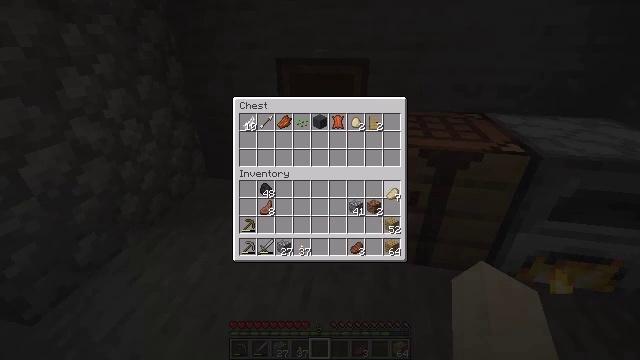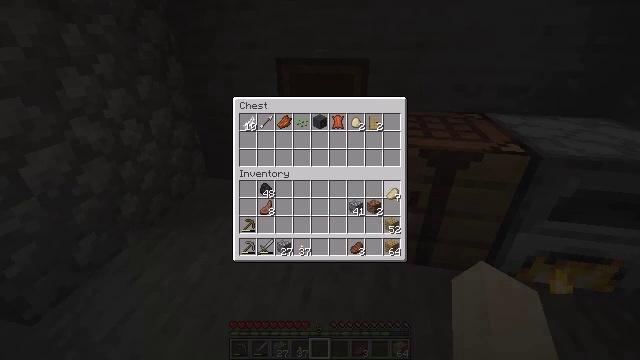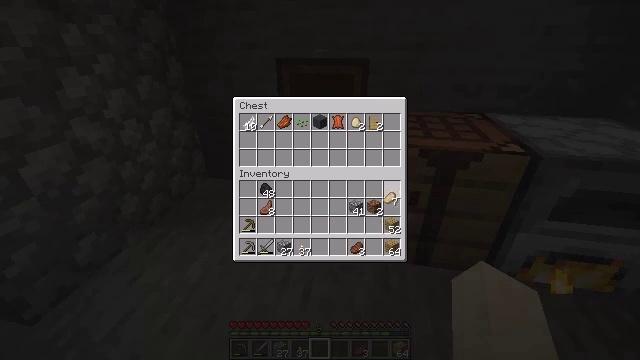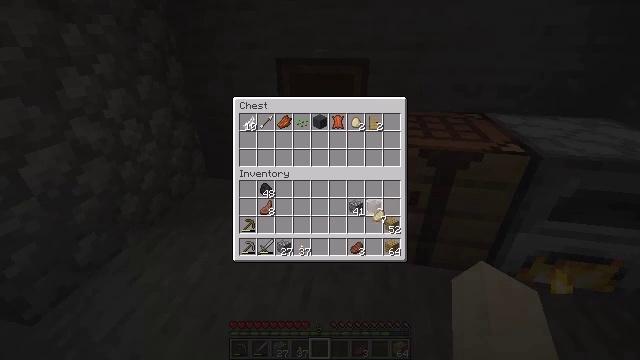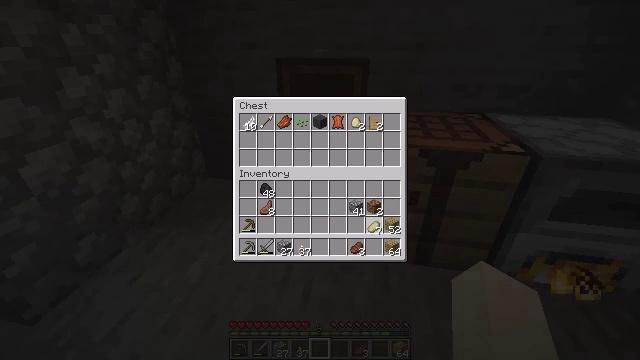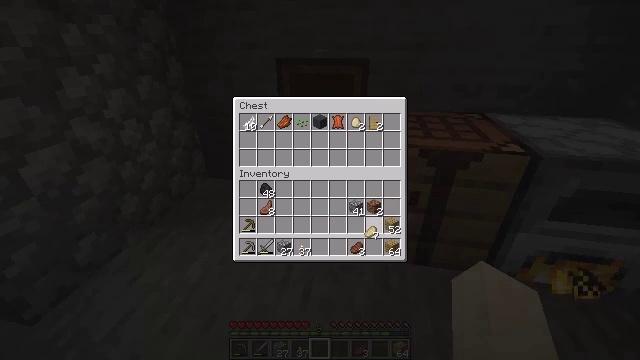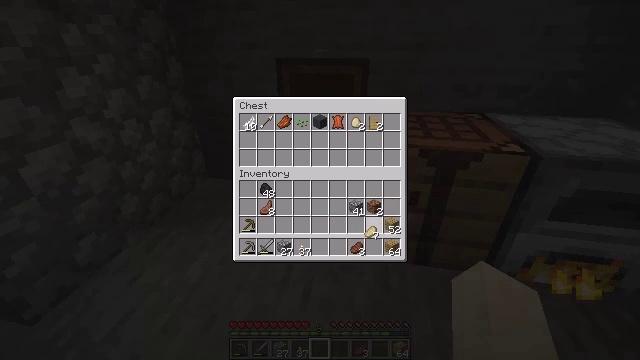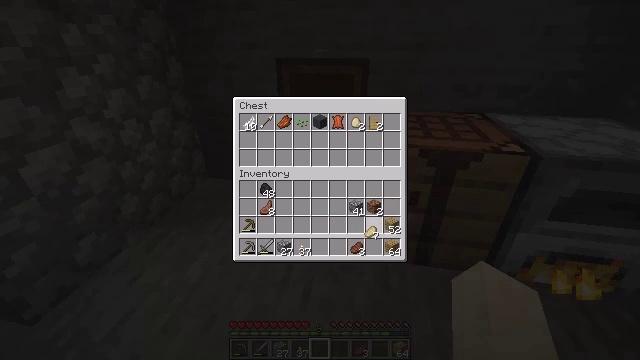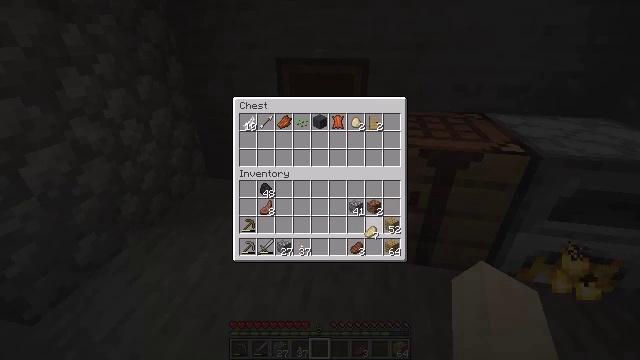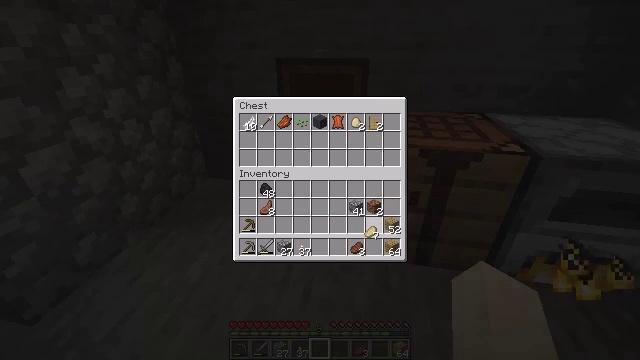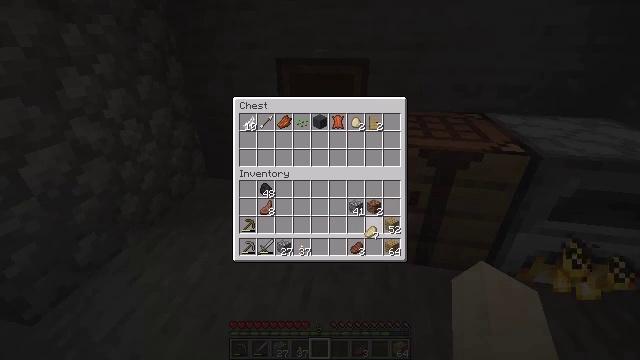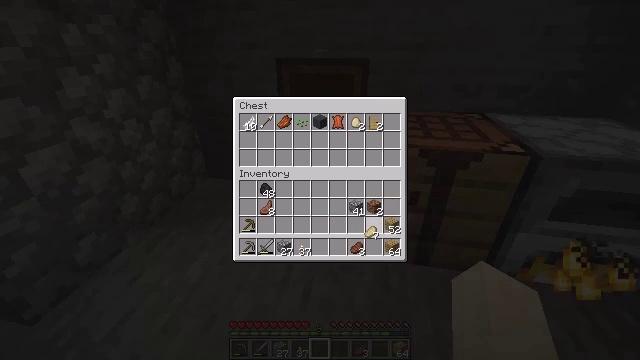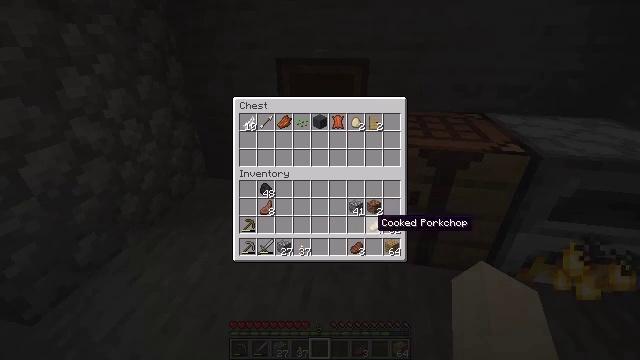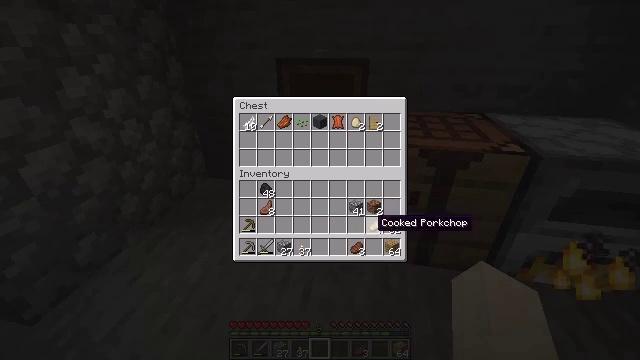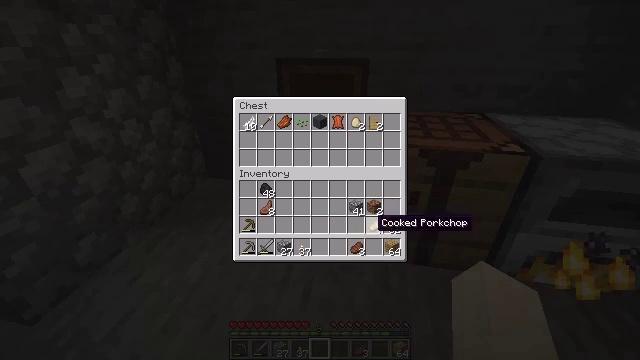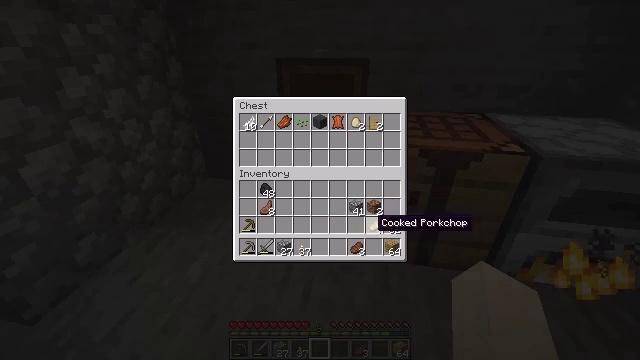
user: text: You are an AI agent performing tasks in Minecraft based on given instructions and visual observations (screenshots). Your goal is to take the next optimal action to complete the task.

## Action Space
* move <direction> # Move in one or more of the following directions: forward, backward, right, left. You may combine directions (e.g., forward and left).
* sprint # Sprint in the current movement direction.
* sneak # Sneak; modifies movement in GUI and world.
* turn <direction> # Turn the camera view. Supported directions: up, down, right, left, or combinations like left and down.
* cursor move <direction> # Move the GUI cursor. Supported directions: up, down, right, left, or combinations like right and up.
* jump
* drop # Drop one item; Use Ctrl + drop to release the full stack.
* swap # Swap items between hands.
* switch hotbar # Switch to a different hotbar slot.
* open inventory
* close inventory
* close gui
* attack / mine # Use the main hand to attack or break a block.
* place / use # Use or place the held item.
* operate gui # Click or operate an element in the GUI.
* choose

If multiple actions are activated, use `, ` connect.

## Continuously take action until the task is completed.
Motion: motion action
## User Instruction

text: Use cobblestone at the crafting table to make cobblestone stairs.
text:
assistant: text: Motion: operate gui
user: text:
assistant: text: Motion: no_op
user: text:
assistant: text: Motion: cursor move left and down
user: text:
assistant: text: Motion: cursor move down
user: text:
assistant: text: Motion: no_op
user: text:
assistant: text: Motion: no_op
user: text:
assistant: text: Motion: no_op
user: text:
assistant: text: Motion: no_op
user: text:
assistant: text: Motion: operate gui
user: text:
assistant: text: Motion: operate gui
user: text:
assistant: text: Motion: operate gui
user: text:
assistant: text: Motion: no_op
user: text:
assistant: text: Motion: no_op
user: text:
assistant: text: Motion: no_op
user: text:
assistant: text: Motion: no_op
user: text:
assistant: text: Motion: no_op
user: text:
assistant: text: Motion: no_op
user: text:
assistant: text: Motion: no_op
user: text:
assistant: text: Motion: no_op
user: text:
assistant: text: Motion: no_op
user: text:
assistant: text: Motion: no_op
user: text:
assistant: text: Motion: no_op
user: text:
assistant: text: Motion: no_op
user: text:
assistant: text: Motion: no_op
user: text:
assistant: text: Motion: no_op
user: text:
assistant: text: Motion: no_op
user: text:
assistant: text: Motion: operate gui
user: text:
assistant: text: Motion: operate gui
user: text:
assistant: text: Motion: operate gui
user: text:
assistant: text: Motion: no_op